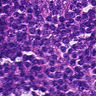
Metastatic tissue present: no